A spectrogram of one vibration snapshot from a rotating bearing is shown (time on one axis, frequency on the other). Determine the bearing's health state. Answer with exactly one of: normal, inner_race, outer_race, ball.
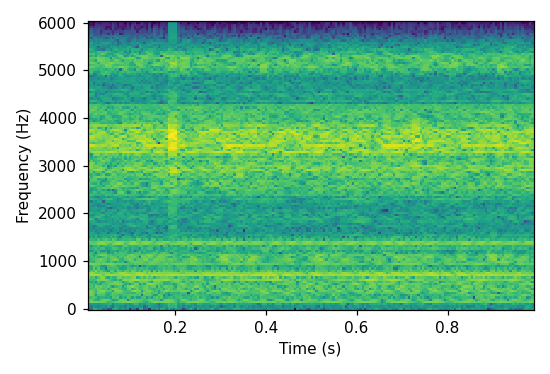
Answer: outer_race